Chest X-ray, AP view. Patient: 75 years old, sex M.
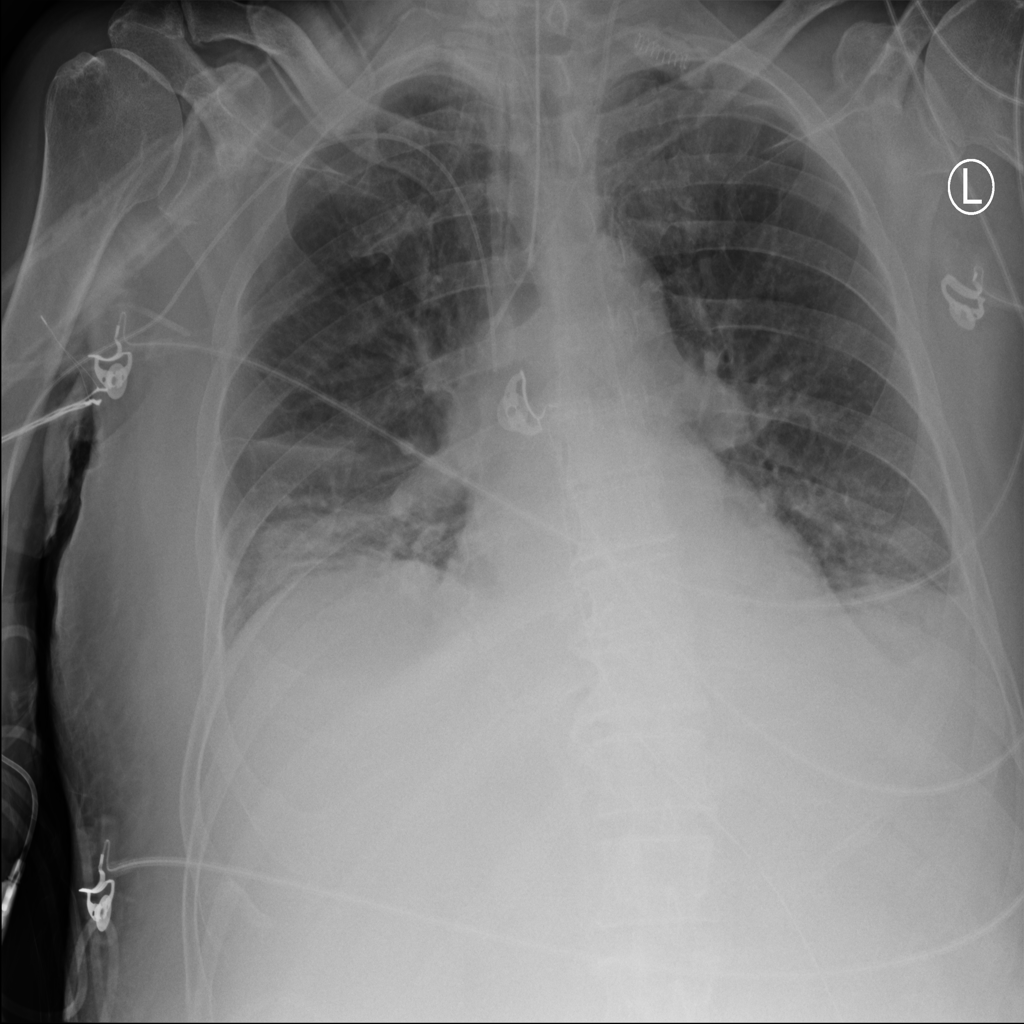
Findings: No Finding